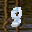
Label: 8